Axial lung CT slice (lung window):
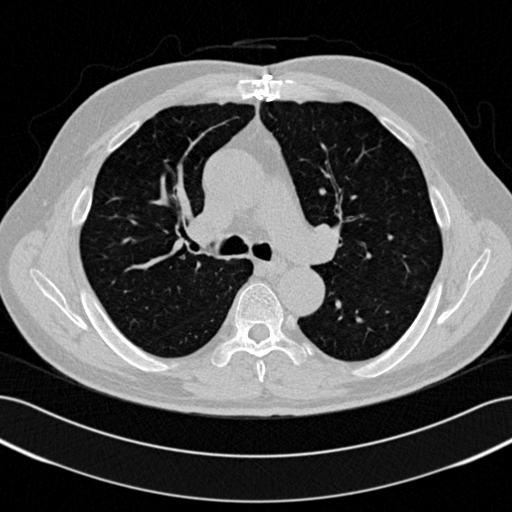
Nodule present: no